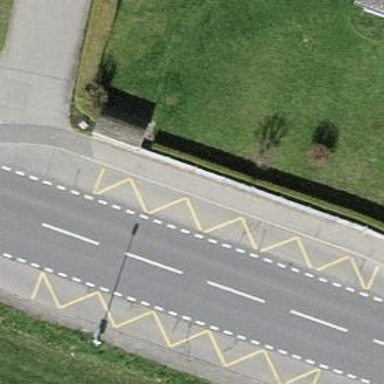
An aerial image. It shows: Bus stop along the road.